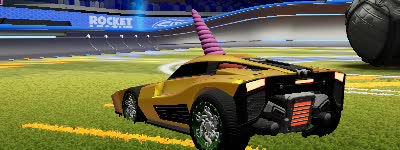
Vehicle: breakout